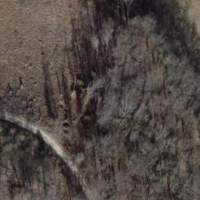
EUNIS habitat code: 41
Species observed at this site:
Mercurialis perennis